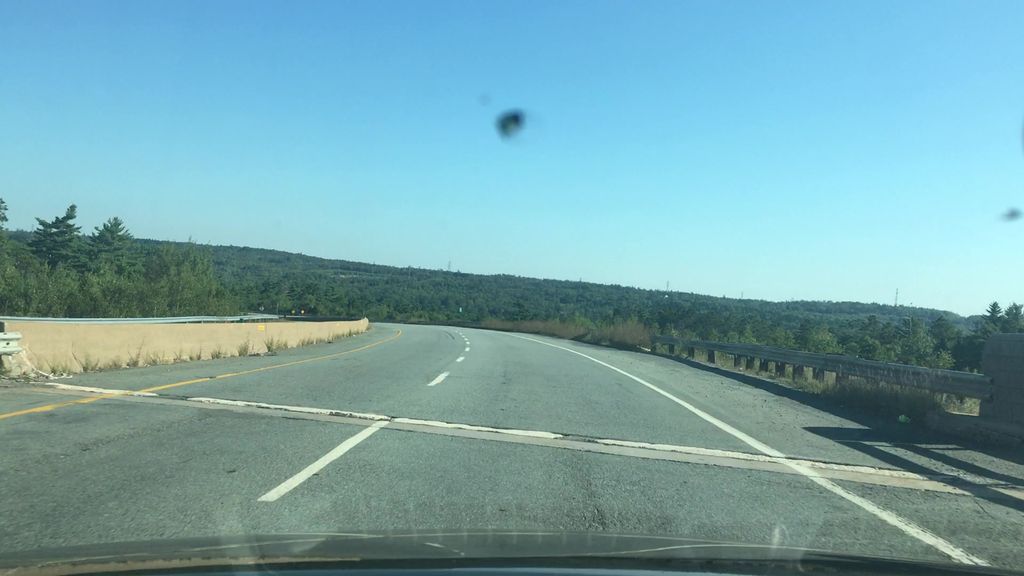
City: halifax